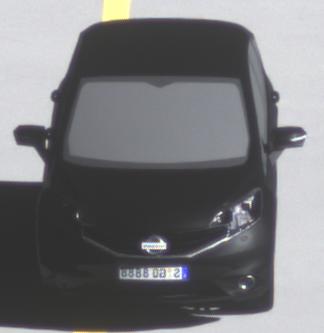
Make: Nissan
Model: Note 1.2
Detailed model: Note (E12) (10/13 - 12/16)
Model produced from: 2013/10
Model produced until: 2015/09
Doors: 5
Color: black
Road condition: dry road
Daytime: morning or afternoon
Contrast: high contrast